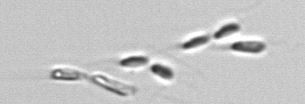
Label: Dinobryon